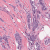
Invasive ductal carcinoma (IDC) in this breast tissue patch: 1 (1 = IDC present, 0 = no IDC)